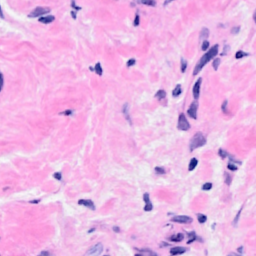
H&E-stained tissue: Breast